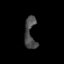
Tissue: prostate
Cell type: Fibroblasts
Senescence score: 0.7072
Nuclear area (px): 329
Mean DAPI intensity: 73.608